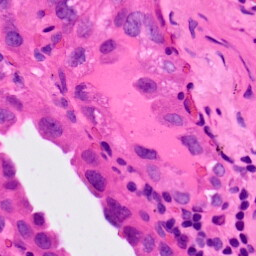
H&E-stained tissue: Lung